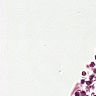
Metastatic tissue present: no